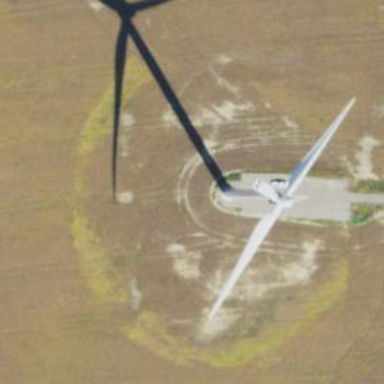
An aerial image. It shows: Wind turbine generator that utilizes wind as its source for generating electricity. It is of the horizontal axis type.